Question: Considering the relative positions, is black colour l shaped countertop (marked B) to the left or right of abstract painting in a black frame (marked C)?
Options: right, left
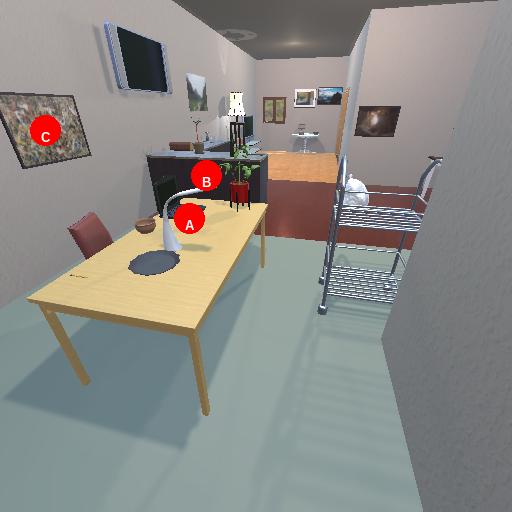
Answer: right